Question: Here is an image:

I'm trying to put a ImageButton in the red box.
I tried layout_toRightof, but it puts the button right next to the rewind button.
I could specify the margin by certain length, but I want it to be relative.
Thank you for the help!!
'''
<ImageButton
android:id="@+id/rw"
android:layout_width="wrap_content"
android:layout_height="wrap_content"
android:layout_alignParentBottom="true"
android:background="@drawable/rewind">
</ImageButton>
'''
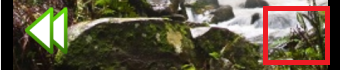
Answer: '''
<RelativeLayout
android:layout_width="fill_parent"
android:layout_height="fill_parent">
<ImageView
android:src="@drawable/icon"
android:layout_height="wrap_content"
android:layout_width="wrap_content"
android:layout_alignParentRight="true"
android:layout_alignParentBottom="true" />
<ImageButton
android:id="@+id/rw"
android:layout_width="wrap_content"
android:layout_height="wrap_content"
android:layout_alignParentBottom="true"
android:layout_alignParentLeft="true"
android:background="@drawable/rewind">
</ImageButton>
</RelativeLayout>
'''